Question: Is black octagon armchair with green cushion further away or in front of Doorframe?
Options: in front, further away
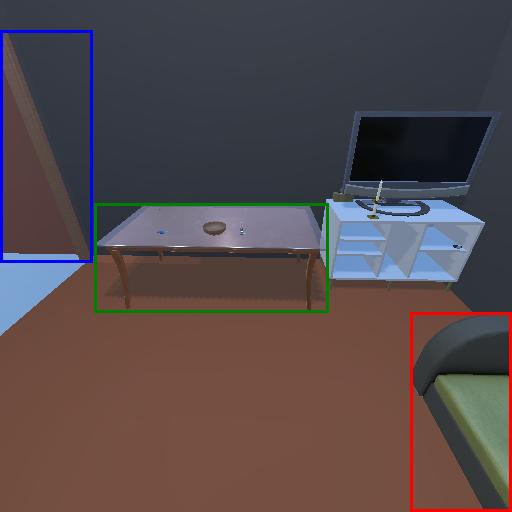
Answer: in front